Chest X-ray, PA view. Patient: 51 years old, sex F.
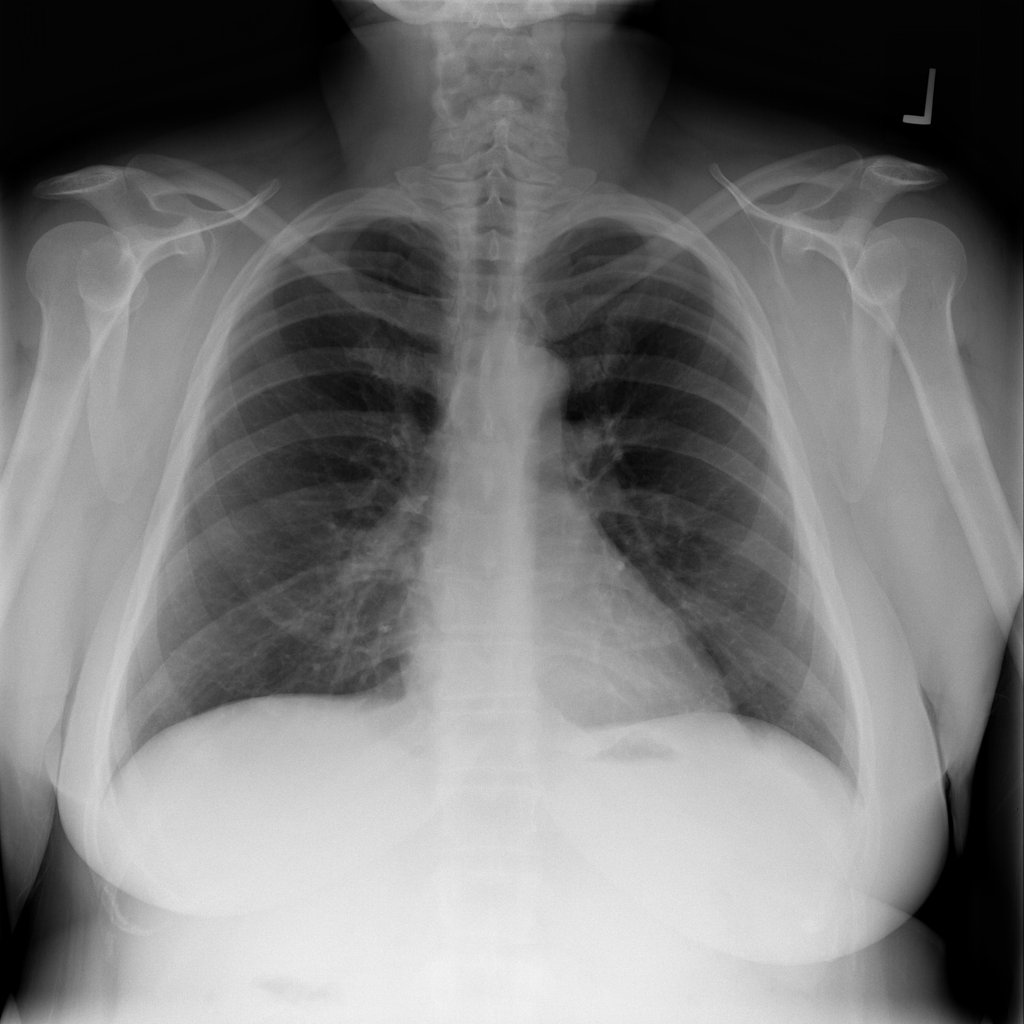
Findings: No Finding